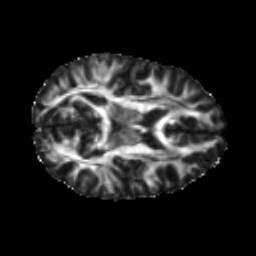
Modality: FA
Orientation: axial
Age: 28
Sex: female
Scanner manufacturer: ge
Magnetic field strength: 3 T
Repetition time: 7.8 s
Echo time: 0.0606 s